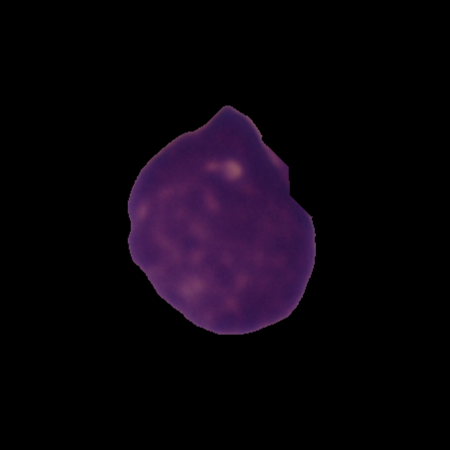
Label: healthy